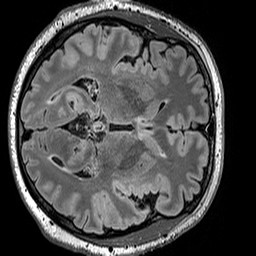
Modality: FLAIR
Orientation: axial
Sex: male
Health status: ill
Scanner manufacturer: siemens
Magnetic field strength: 3 T
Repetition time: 5 s
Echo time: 0.388 s